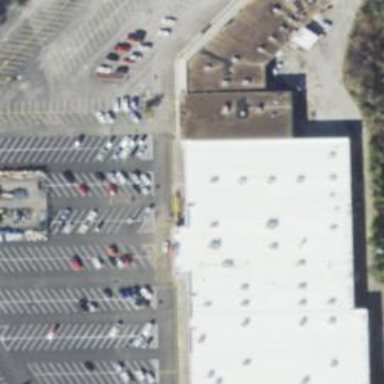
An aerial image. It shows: Retail building.